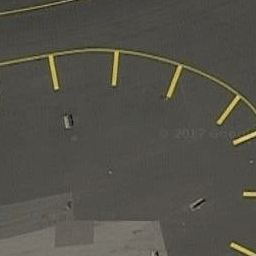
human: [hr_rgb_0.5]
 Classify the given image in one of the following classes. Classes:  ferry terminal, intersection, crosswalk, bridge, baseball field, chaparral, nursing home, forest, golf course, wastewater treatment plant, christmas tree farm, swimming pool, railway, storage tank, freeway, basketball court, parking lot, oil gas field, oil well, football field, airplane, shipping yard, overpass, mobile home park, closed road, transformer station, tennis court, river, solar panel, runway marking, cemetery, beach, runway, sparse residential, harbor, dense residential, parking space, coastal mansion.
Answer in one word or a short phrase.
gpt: runway marking